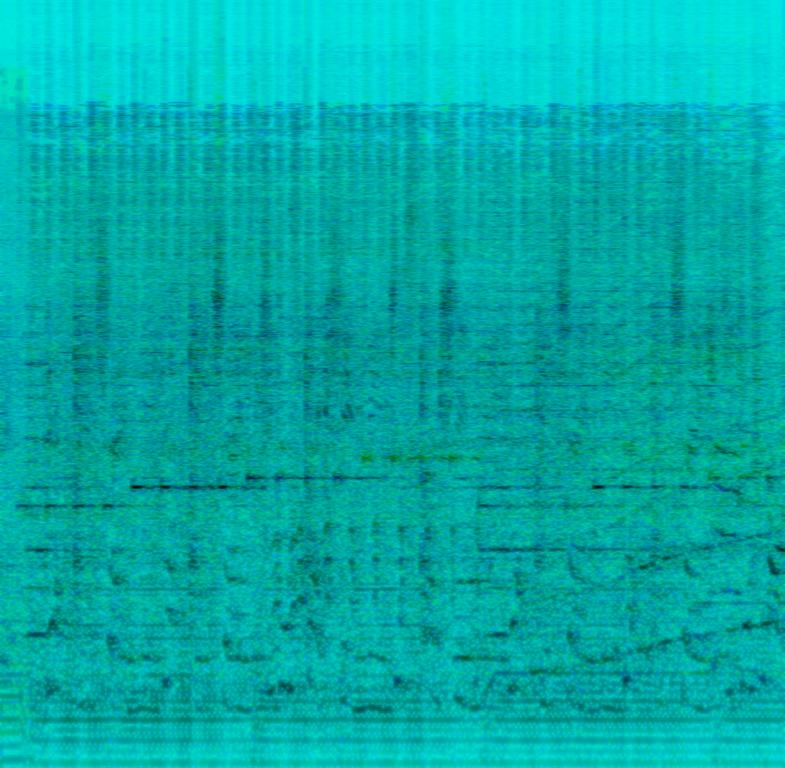
This music is electronic pop. The tempo is fast with synthesiser arrangements, enthusiastic drumming, a sharp , shrill piano accompaniment and vocal riffs. There is the sound of laughter in the background and distorted sounds caused due to electrical reactance, making the song, noisy, chaotic, confusing, busy and painful to listen to. The song in the background is a Synth pop but it is incoherent because of the inferior audio quality .